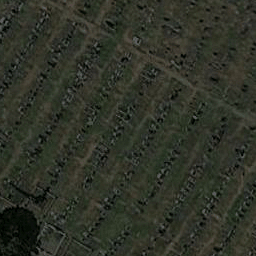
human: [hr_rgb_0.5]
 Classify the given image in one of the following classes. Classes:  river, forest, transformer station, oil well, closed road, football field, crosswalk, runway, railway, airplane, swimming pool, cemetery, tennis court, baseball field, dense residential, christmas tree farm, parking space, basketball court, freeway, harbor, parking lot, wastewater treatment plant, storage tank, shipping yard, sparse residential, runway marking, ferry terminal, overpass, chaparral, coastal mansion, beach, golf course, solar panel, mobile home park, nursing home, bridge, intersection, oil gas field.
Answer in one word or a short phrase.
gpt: cemetery